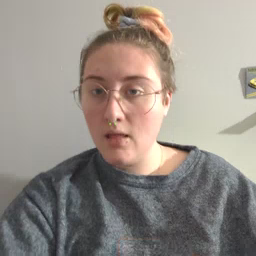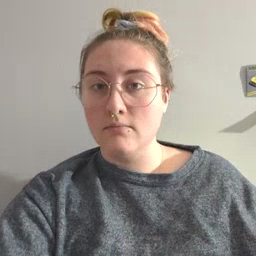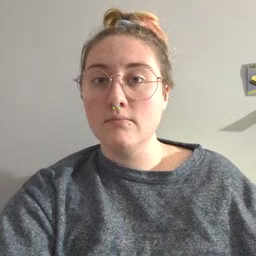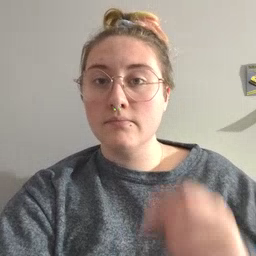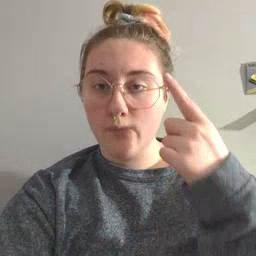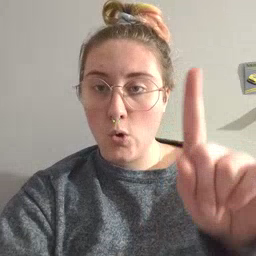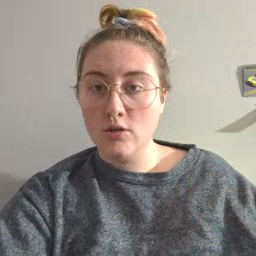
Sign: for